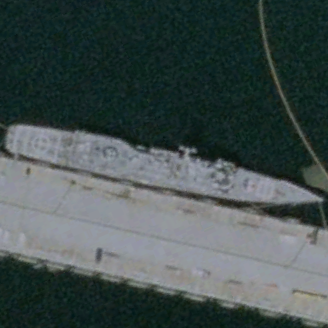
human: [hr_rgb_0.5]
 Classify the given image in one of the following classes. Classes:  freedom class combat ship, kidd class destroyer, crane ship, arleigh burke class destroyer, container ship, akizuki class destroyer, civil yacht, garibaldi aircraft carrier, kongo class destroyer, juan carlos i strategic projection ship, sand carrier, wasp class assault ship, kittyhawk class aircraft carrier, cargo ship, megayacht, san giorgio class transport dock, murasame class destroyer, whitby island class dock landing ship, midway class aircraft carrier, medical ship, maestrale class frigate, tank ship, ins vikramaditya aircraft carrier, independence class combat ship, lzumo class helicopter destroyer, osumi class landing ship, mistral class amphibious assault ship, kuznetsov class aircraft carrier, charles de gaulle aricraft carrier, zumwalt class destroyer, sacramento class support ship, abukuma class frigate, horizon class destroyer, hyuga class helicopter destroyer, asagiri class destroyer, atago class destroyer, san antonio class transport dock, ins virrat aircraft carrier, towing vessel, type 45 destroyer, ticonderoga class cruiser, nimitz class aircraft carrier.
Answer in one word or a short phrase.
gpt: Ticonderoga class cruiser